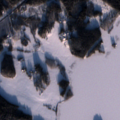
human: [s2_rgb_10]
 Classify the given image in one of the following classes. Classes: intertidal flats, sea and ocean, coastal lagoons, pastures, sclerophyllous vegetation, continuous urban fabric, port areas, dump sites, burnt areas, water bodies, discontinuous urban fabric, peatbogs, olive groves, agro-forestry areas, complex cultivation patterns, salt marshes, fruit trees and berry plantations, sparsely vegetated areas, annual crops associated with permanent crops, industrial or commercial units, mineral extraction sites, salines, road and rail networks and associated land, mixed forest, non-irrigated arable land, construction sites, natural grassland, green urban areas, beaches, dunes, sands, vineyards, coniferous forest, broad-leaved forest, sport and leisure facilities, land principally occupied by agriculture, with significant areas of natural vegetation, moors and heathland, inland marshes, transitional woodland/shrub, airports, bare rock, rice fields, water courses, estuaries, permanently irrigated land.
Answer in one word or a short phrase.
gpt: land principally occupied by agriculture, with significant areas of natural vegetation, coniferous forest, mixed forest, water bodies